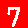
Digit: 7